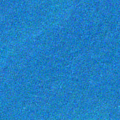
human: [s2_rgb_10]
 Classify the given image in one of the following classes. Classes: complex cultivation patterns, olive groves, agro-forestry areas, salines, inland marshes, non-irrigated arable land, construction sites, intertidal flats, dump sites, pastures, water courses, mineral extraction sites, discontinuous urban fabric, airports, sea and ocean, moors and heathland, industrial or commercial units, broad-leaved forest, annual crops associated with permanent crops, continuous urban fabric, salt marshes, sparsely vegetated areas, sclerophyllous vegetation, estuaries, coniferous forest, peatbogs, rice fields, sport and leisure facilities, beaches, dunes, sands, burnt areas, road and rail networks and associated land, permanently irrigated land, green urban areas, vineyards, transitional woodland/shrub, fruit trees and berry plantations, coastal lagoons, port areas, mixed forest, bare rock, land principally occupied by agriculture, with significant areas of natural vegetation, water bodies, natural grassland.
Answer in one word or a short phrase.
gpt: sea and ocean